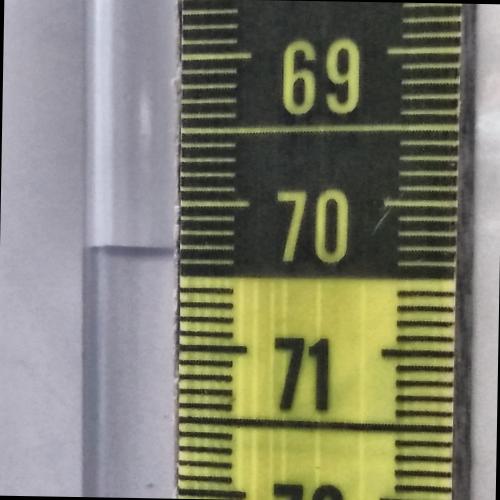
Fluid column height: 70.3 cm